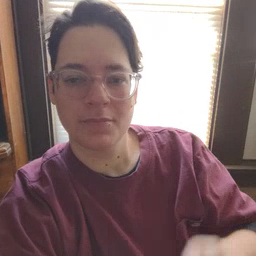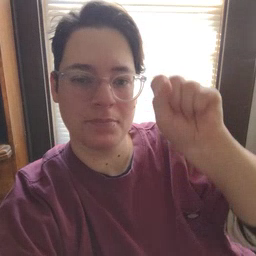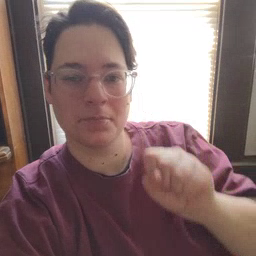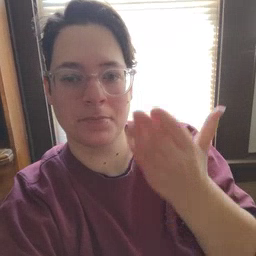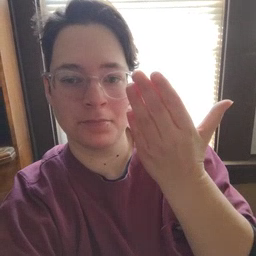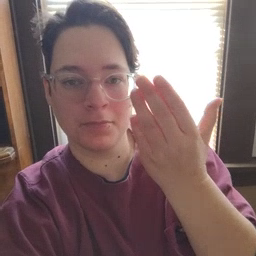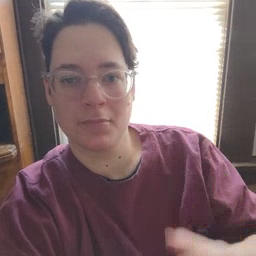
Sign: mitten